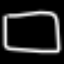
Label: square